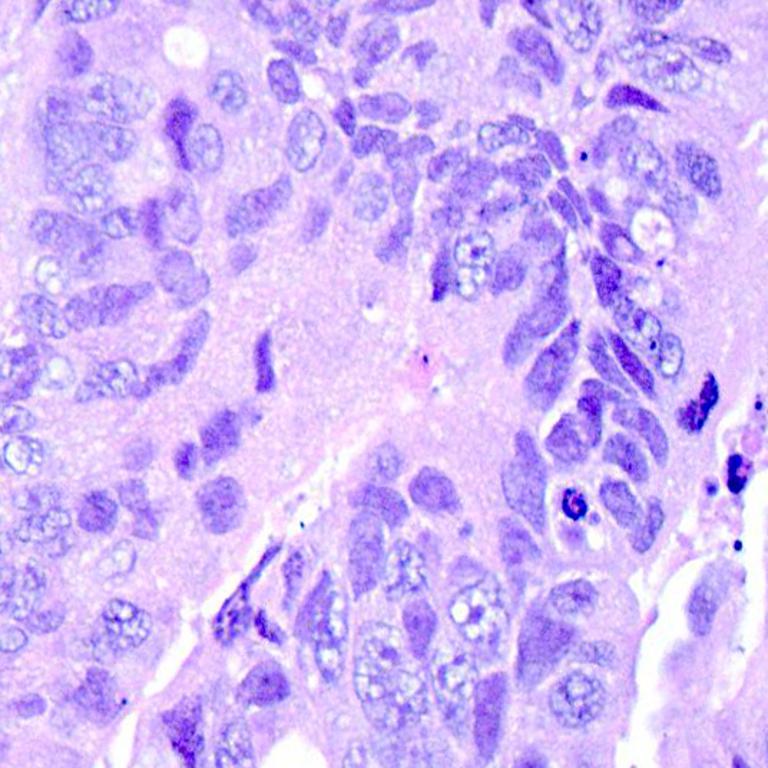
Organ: colon
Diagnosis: adenocarcinomas